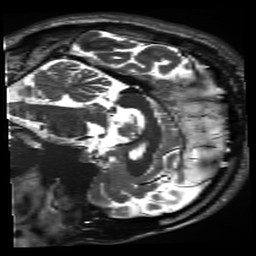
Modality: inplaneT2
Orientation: sagittal
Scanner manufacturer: siemens
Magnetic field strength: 3 T
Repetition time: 11 s
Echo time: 0.059 s